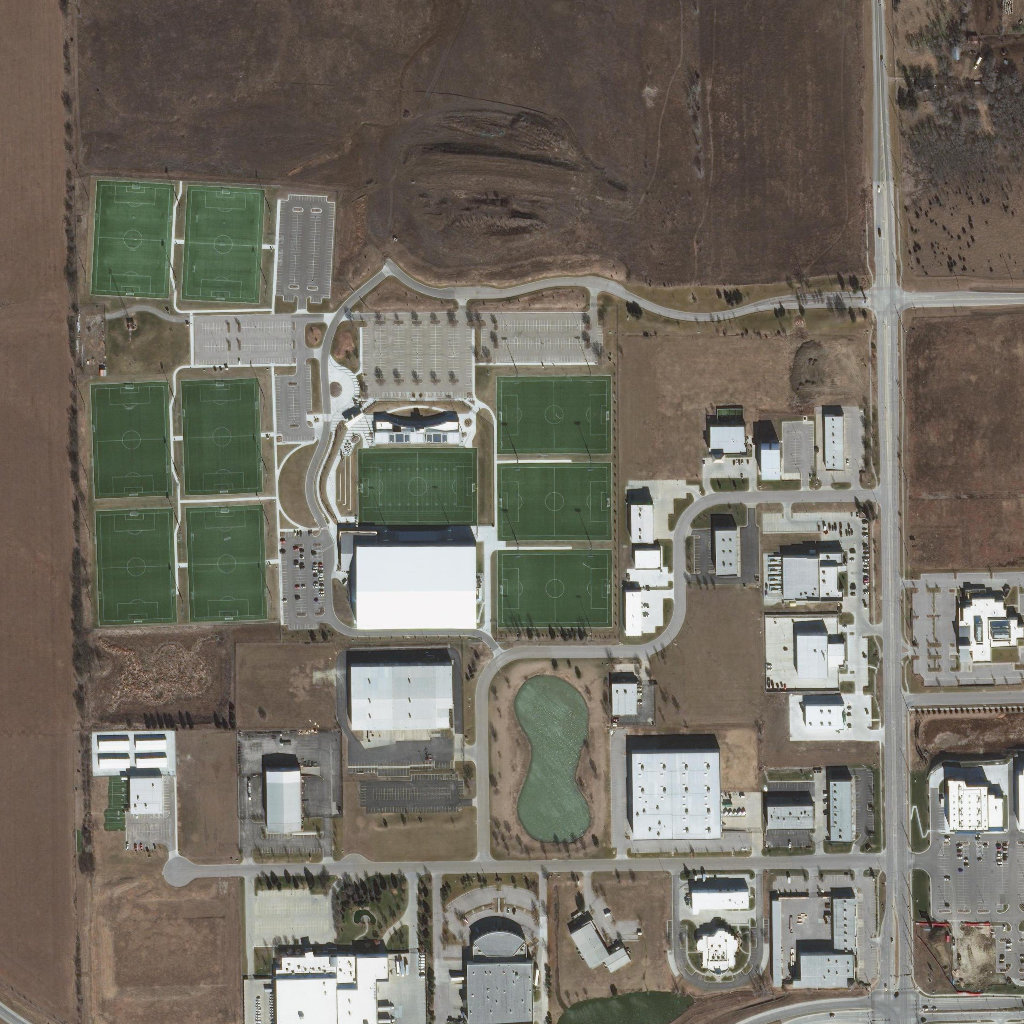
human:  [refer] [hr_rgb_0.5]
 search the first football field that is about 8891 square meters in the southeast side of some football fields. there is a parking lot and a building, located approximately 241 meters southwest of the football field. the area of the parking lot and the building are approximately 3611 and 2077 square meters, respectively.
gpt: <box>[[48, 53, 59, 61, 0]]</box>

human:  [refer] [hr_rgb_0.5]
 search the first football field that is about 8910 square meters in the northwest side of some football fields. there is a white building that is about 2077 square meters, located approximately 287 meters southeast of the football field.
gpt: <box>[[9, 37, 16, 48, 0]]</box>

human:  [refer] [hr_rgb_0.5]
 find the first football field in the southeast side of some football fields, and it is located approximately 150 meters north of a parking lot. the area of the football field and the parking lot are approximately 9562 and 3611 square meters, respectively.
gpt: <box>[[48, 53, 59, 60, 0]]</box>